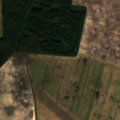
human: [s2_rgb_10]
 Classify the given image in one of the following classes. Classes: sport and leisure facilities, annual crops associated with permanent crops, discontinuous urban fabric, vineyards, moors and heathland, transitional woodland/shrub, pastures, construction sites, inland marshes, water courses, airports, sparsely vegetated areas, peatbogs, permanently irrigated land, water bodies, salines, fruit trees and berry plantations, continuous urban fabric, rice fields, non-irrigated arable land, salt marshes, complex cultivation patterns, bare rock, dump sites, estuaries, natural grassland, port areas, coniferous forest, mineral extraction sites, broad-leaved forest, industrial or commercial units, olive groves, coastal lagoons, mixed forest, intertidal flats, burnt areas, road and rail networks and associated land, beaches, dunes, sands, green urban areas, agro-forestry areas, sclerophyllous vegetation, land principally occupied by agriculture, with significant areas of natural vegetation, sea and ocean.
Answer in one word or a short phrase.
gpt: non-irrigated arable land, broad-leaved forest